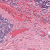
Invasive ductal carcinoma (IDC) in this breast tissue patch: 1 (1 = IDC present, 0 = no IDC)